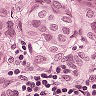
Metastatic tissue present: yes